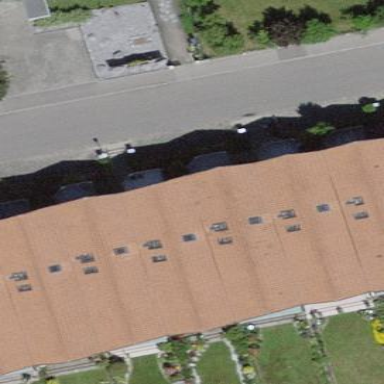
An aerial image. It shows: Terrace building with gabled roof.